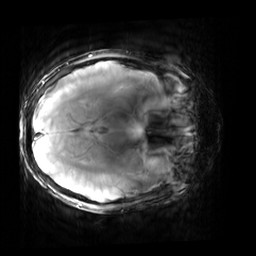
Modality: T2starw
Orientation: axial
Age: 21
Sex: male
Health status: healthy
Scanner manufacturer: siemens
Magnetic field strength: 3 T
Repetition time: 0.7 s
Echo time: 0.02 s